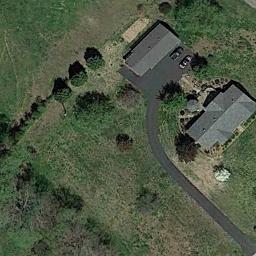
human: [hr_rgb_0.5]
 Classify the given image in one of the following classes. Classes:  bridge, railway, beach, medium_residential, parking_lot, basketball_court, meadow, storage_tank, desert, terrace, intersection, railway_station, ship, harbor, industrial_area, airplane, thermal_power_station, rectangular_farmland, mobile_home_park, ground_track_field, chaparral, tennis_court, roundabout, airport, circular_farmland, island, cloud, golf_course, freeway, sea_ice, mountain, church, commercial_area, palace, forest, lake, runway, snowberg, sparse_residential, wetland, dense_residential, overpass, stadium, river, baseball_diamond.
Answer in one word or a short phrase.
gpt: sparse_residential